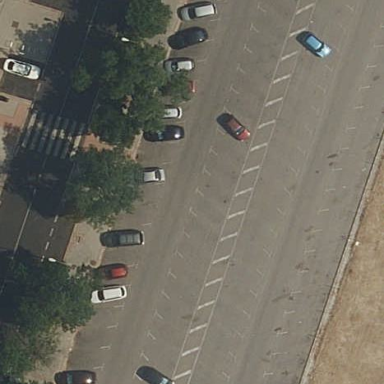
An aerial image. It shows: Parking area with surface.